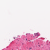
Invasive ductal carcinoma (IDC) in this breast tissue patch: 0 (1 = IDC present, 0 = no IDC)